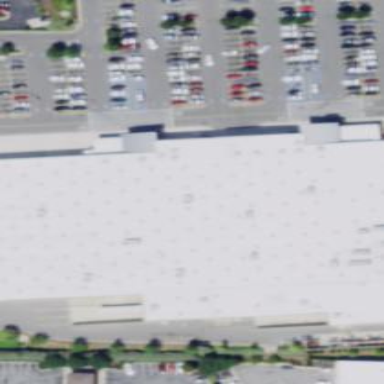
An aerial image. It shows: Supermarket building.